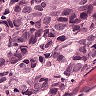
Metastatic tissue present: yes